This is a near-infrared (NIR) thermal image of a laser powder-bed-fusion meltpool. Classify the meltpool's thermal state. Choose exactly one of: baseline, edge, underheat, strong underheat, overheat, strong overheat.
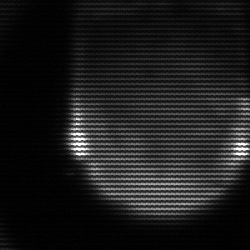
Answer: edge